Question: Here i have below Treeview as shown in image.

for child node 'G g' i want to fetch all the parent nodes name from bottom to top and store into list. means in list should add G g, F f, D d, B b.
please suggest the solution.
thanks in advance...
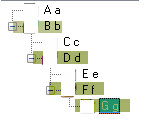
Answer: I have created one function for it which will add all the parent in the list until parent is not nothing for the selected node.
'''
Public Function AllParents() As List(of String)
Dim listOfNodeHierarchy As New List(Of String)
listOfNodeHierarchy.Add(node.ToString)
'If Child Node has parent, add the parent name of the Child node to the list
While (node.Parent IsNot Nothing)
listOfNodeHierarchy.Add(node.Parent)
node = node.Parent
End While
return listOfNodeHierarchy
End Function
'''